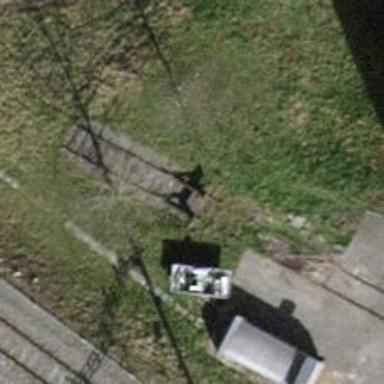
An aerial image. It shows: Railway buffer stop.